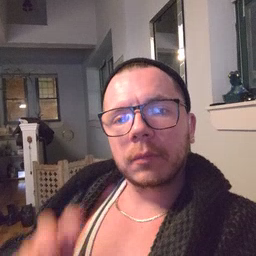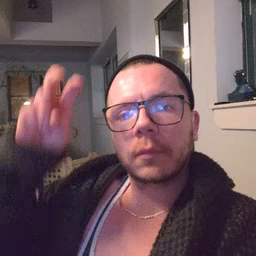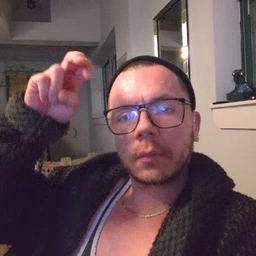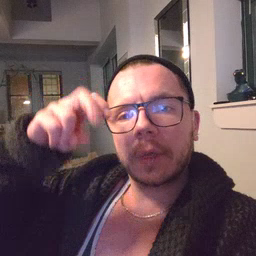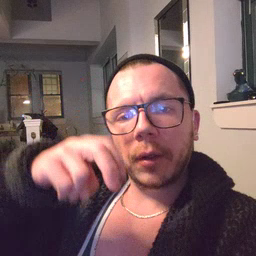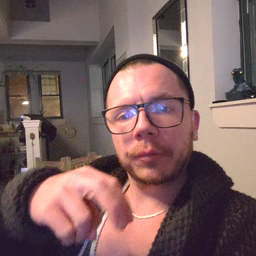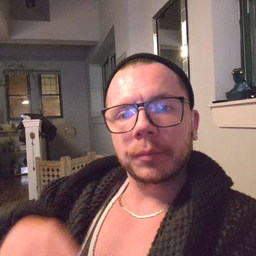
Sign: stairs